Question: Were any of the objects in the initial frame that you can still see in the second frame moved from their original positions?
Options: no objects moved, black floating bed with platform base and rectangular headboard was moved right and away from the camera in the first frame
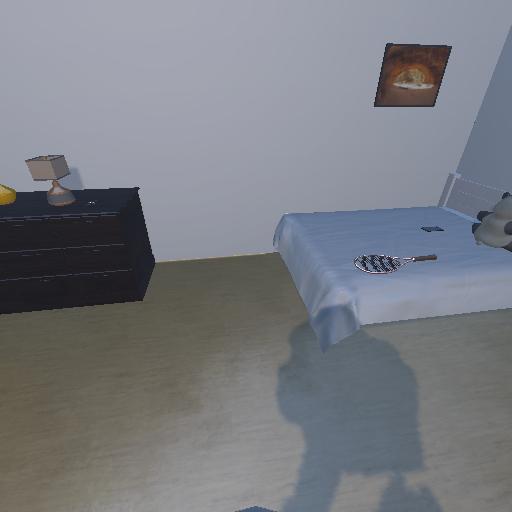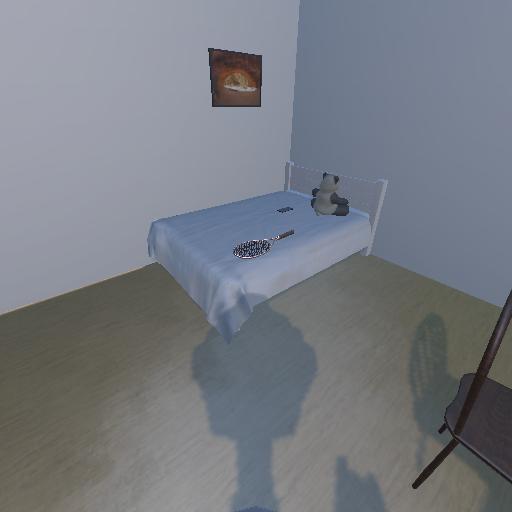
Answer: no objects moved